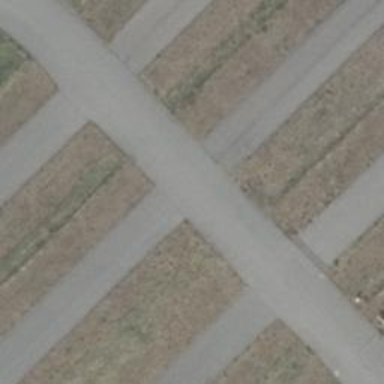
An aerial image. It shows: Parking aisle designated as service road.